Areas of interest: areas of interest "Logistics and Express Delivery"
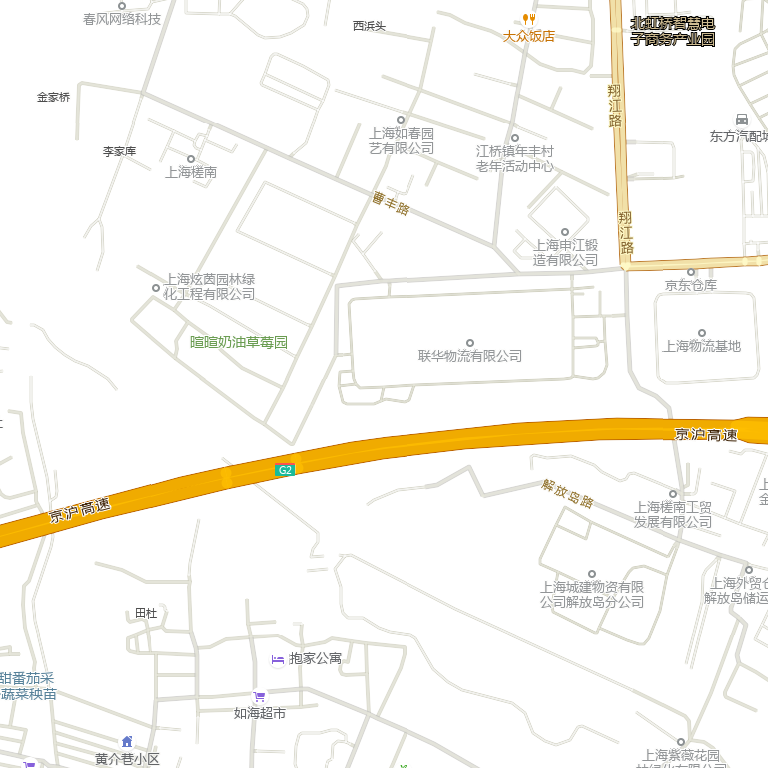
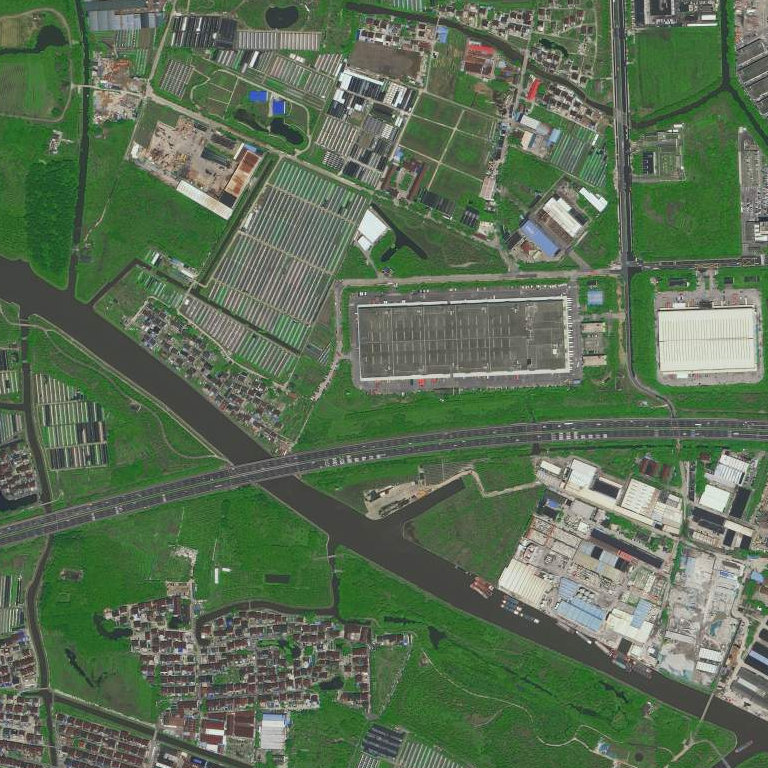